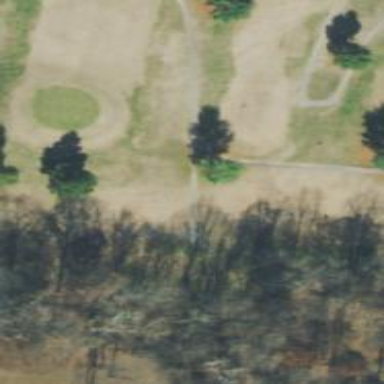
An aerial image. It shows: Path designated for golf carts.